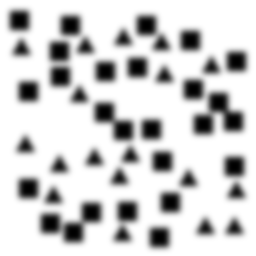
Squares: 26
Triangles: 18
Stars: 0
Total shapes: 44